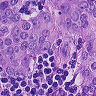
Metastatic tissue present: yes